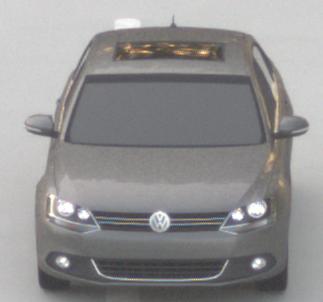
Make: VW
Model: Jetta 1.2 TSI
Detailed model: Jetta (IV)
Model produced from: 2011/01
Model produced until: 2014/08
Doors: 4
Color: gray
Road condition: dry road
Daytime: sunrise or sunset
Contrast: low contrast